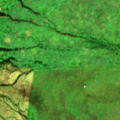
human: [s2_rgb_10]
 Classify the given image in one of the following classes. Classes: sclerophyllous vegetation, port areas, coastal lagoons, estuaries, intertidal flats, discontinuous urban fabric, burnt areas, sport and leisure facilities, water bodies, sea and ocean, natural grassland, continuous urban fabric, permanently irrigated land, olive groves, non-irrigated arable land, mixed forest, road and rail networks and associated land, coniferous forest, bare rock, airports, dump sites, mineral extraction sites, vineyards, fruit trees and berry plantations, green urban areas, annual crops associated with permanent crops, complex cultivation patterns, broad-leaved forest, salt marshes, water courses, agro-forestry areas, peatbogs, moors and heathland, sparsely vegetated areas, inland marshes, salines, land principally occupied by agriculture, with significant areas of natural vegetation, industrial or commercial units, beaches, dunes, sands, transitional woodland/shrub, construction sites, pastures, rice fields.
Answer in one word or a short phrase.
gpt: non-irrigated arable land, pastures, broad-leaved forest, salt marshes